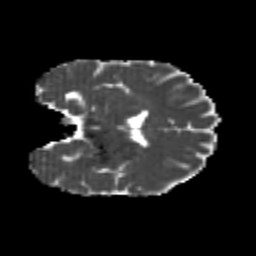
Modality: MD
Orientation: coronal
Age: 22
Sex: male
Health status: healthy
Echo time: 0.074 s